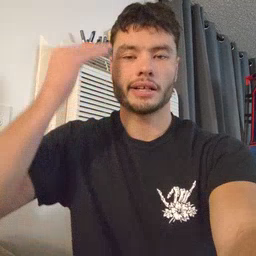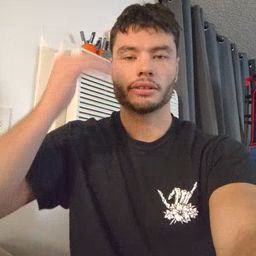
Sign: head